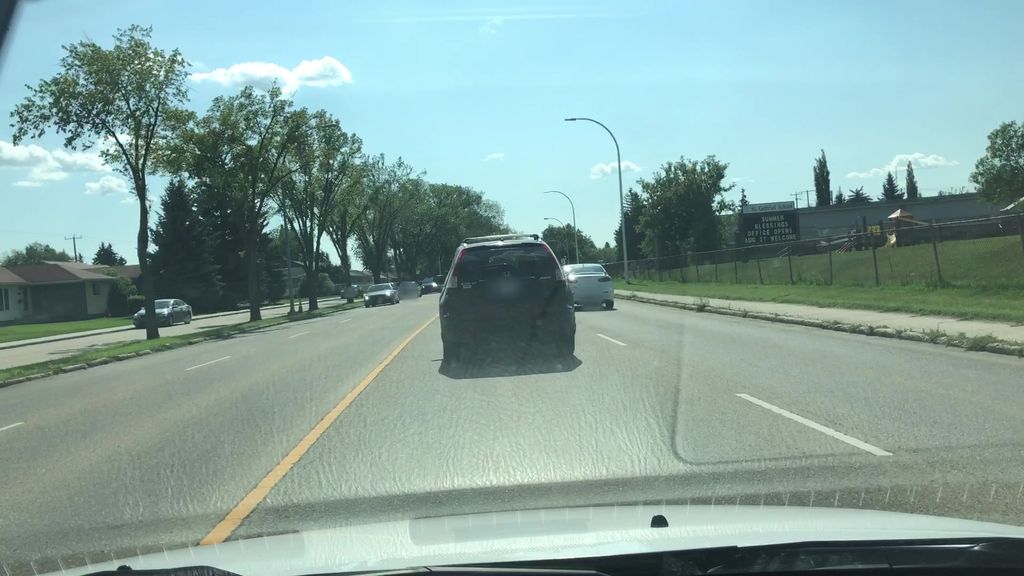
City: edmonton